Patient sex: M
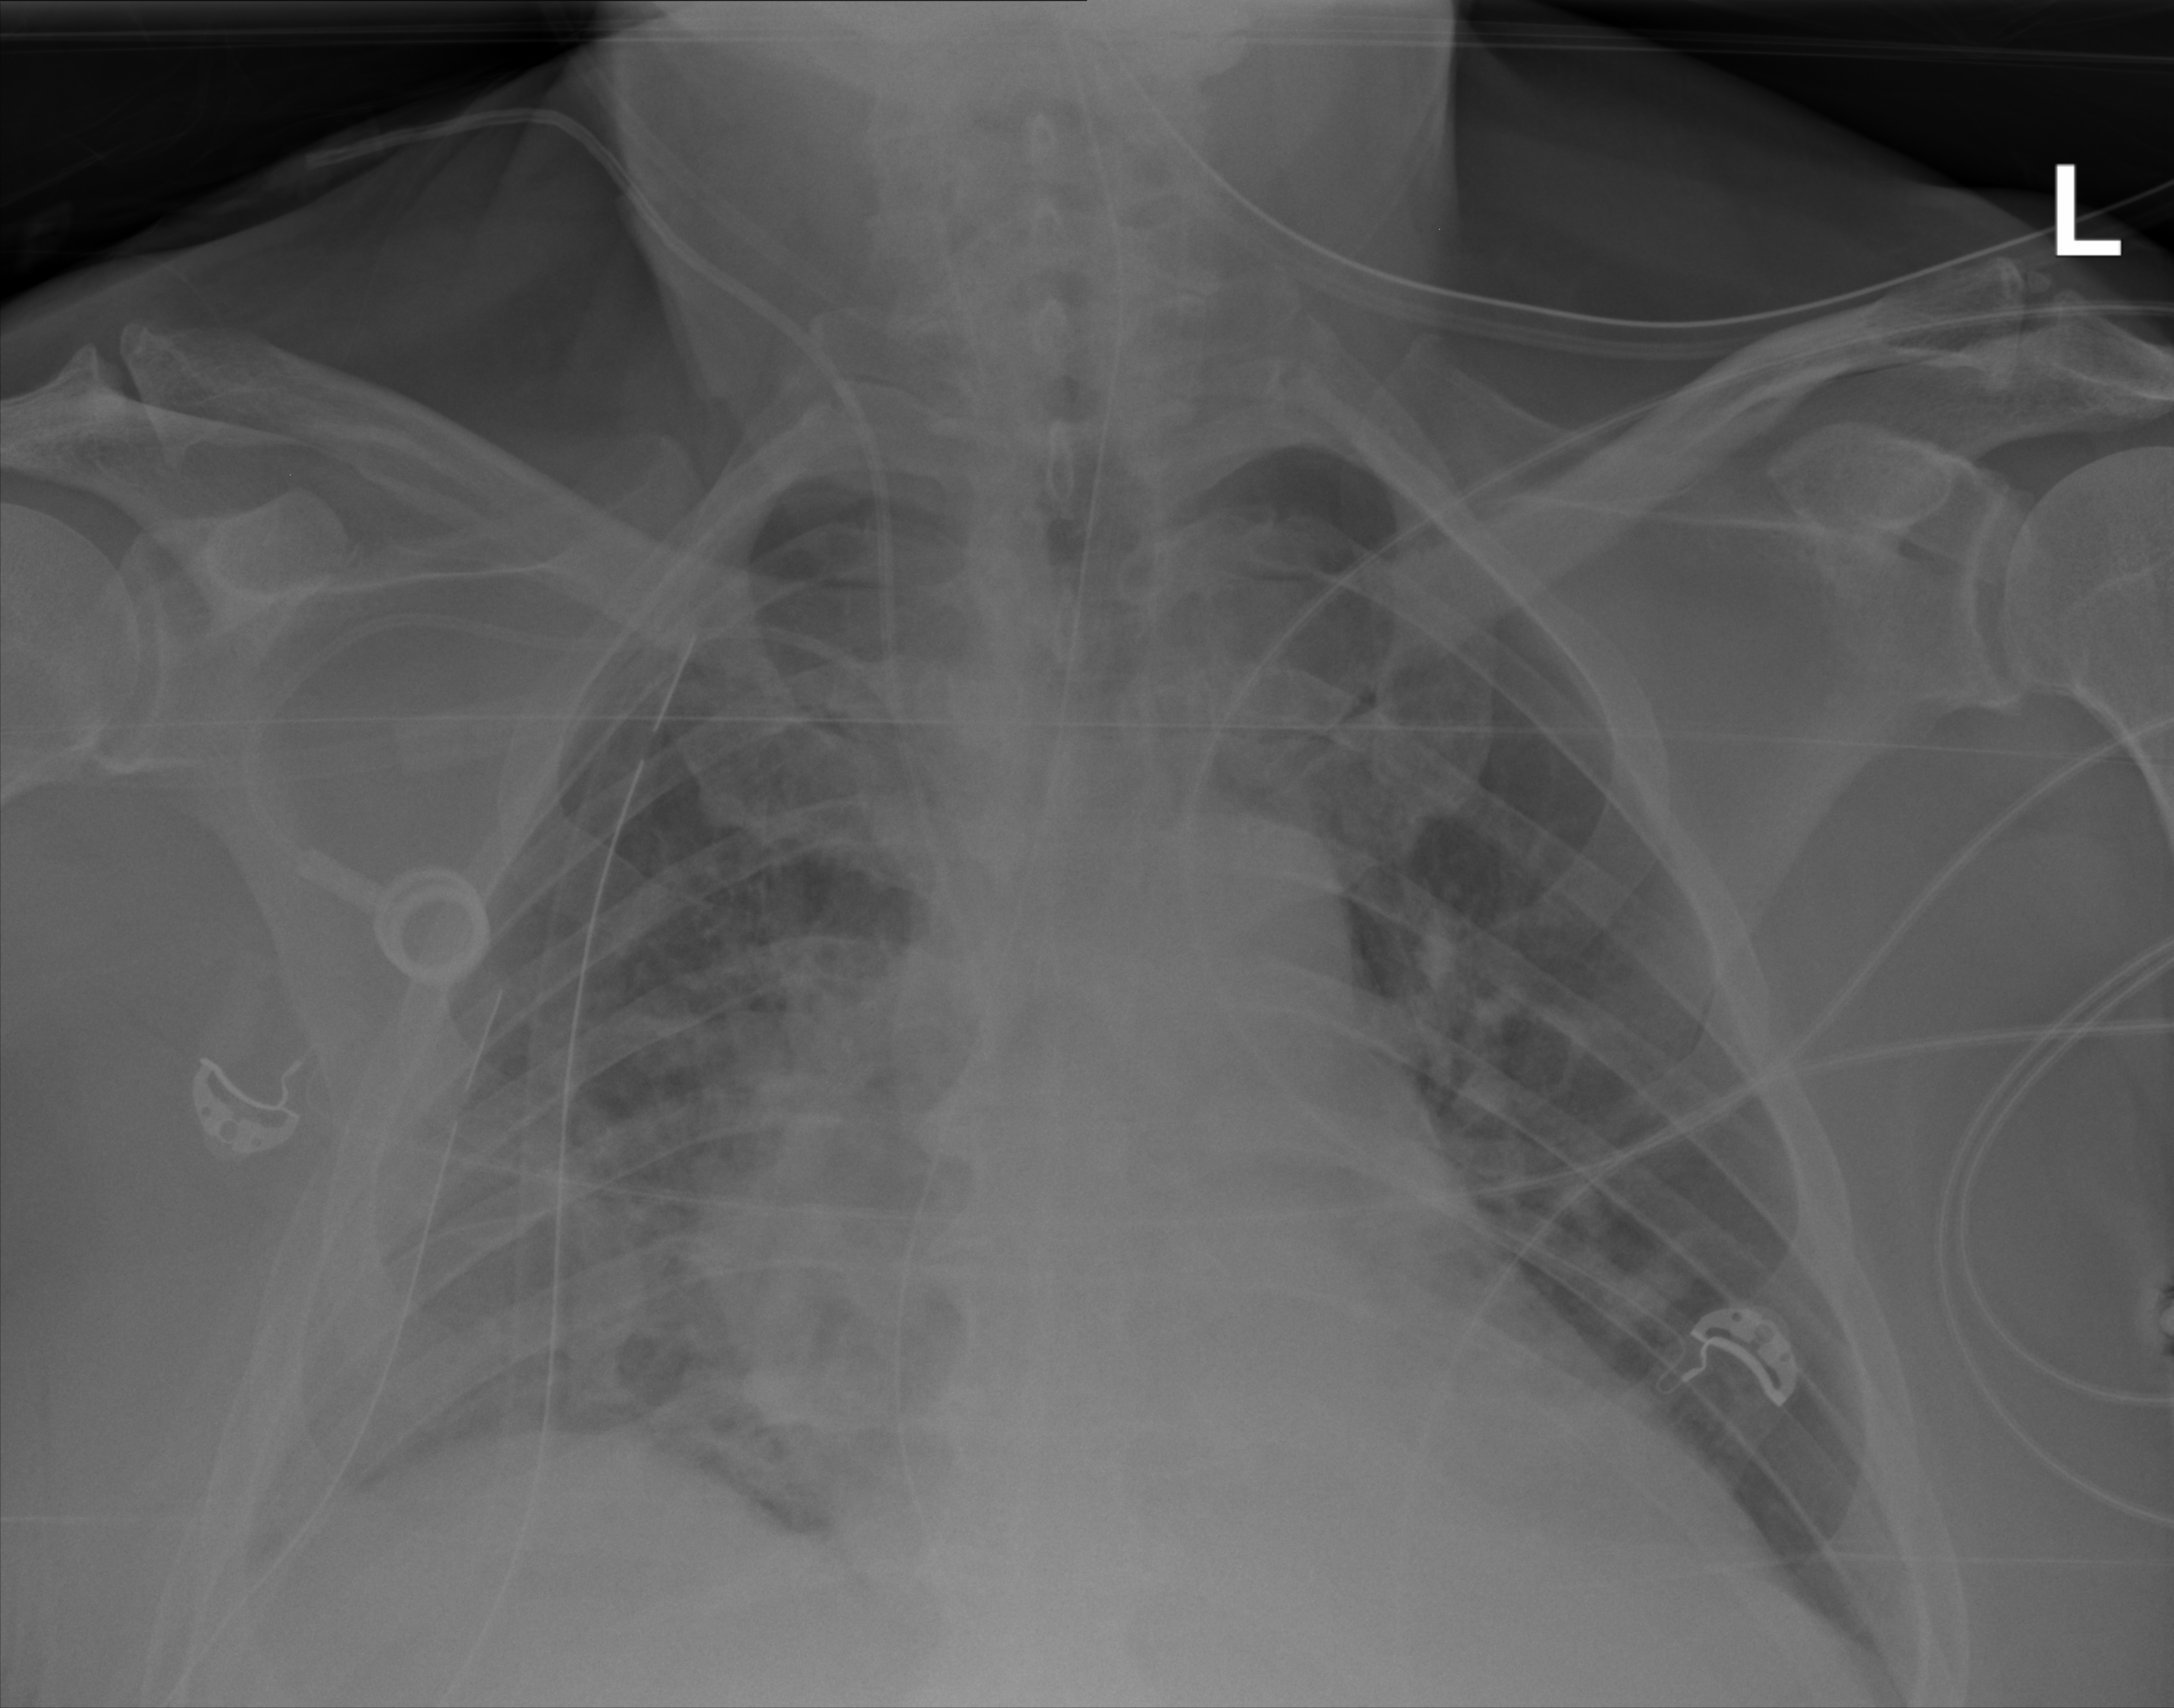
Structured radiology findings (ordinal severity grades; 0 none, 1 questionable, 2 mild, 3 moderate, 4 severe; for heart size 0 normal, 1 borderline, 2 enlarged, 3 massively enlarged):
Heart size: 1
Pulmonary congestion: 2
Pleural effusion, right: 2
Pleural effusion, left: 0
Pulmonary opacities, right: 2
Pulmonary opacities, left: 0
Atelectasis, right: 2
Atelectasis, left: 0